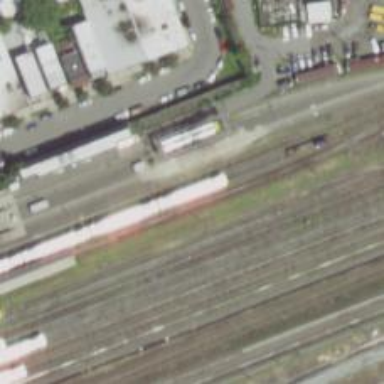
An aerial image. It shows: Railway yard used for servicing trains.